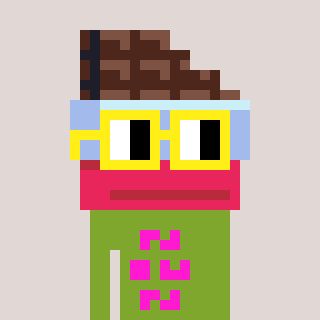
a pixel art character with square yellow glasses, a chocolate-shaped head and a slimegreen-colored body on a warm background